Field crop: maize
Growth stage: 2
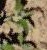
Species: atriplex